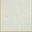
Piece: xx